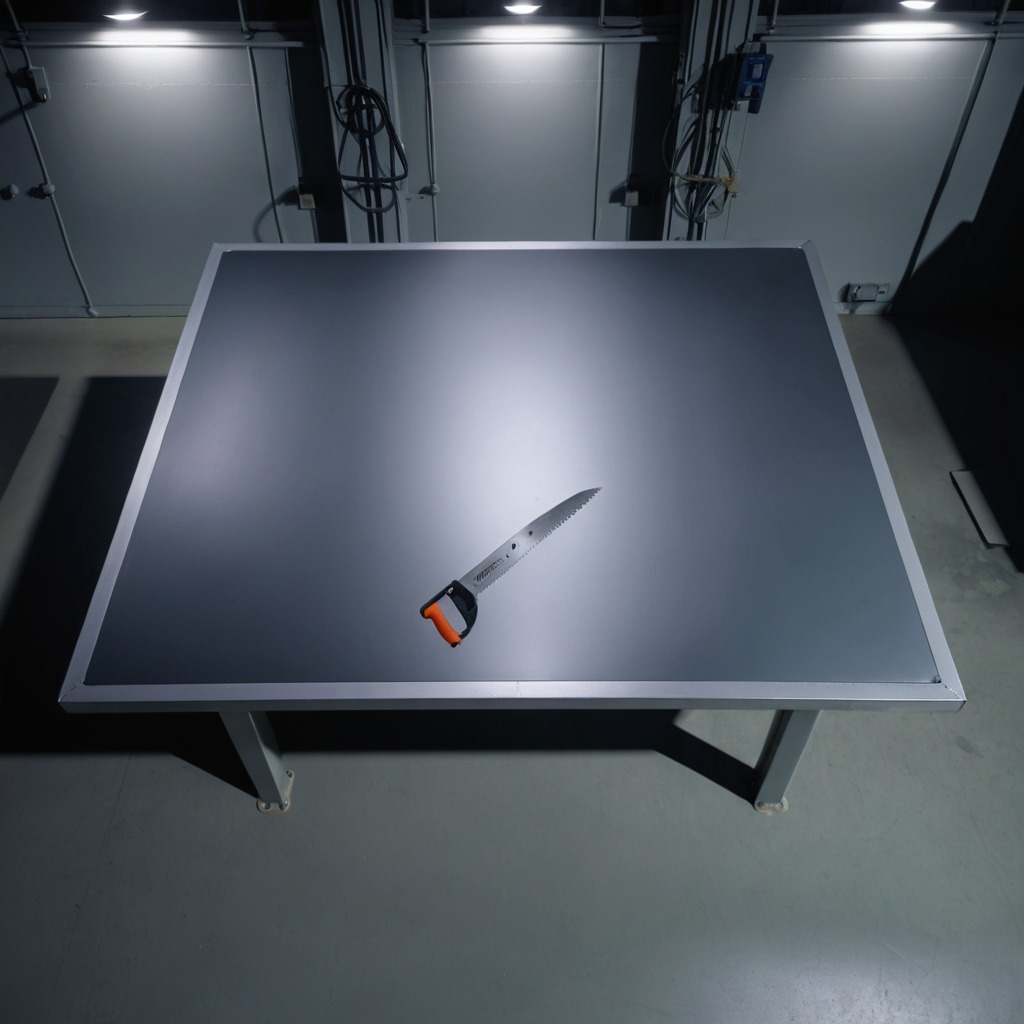
A metal saw is lying on the tabletop.